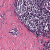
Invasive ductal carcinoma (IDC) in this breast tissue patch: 0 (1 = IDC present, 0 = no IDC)